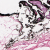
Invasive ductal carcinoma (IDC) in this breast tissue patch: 0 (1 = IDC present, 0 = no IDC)